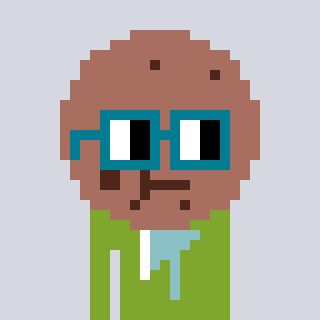
a pixel art character with square dark green glasses, a cookie-shaped head and a slimegreen-colored body on a cool background